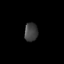
Tissue: lung
Cell type: Epithelial cells
Senescence score: 0.2342
Nuclear area (px): 237
Mean DAPI intensity: 65.021